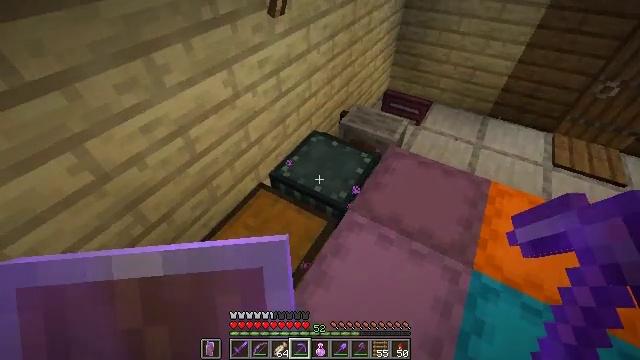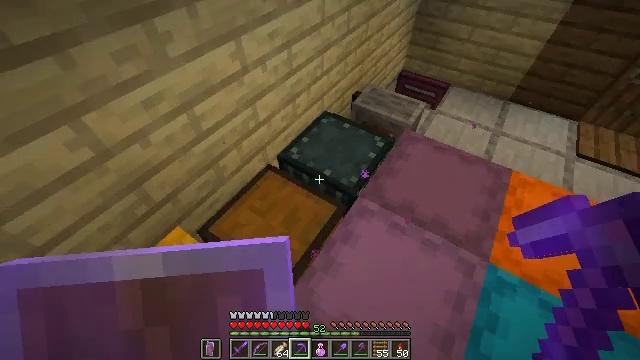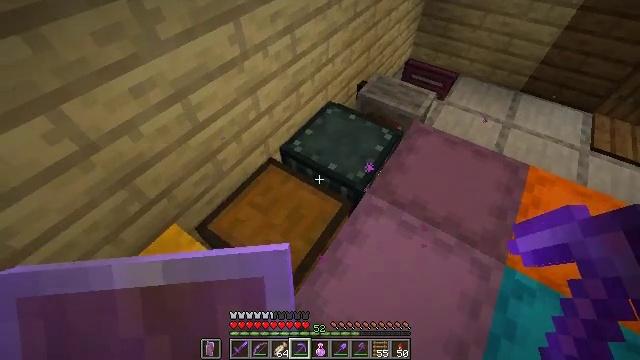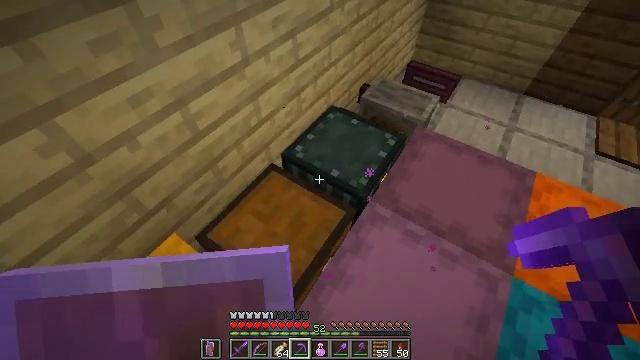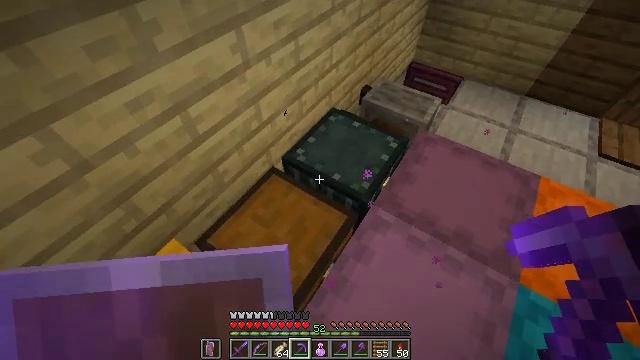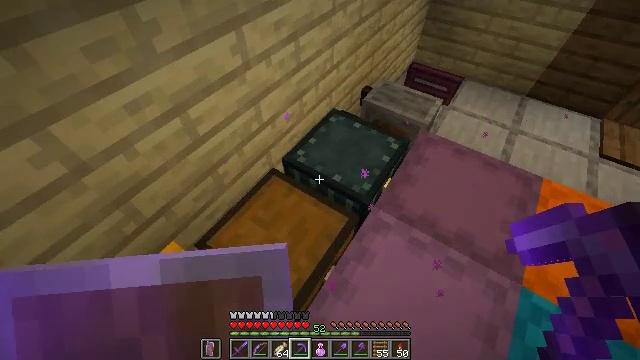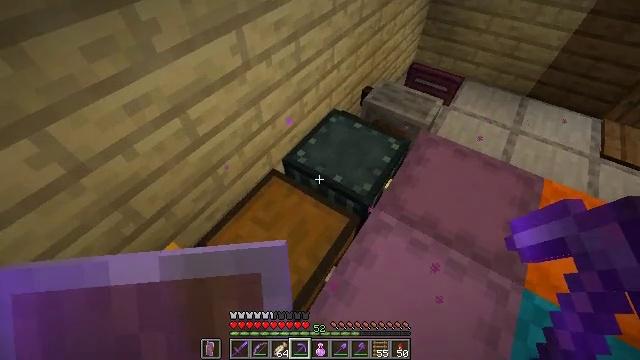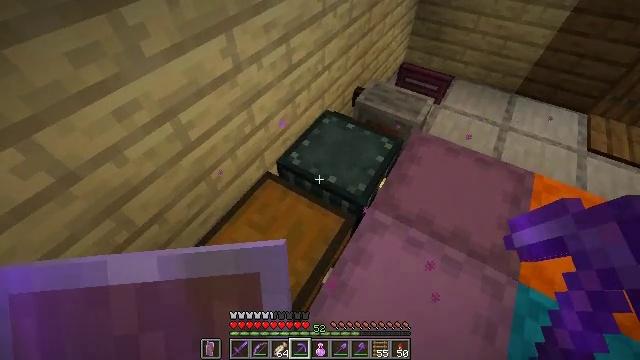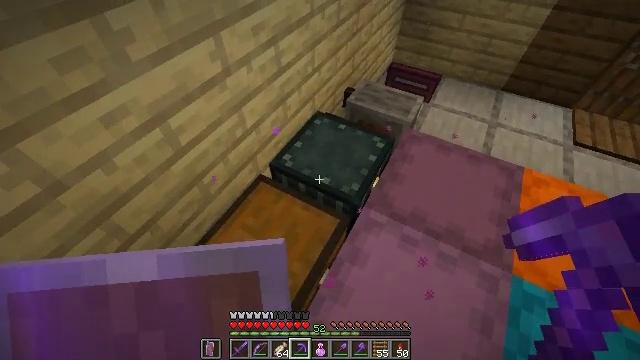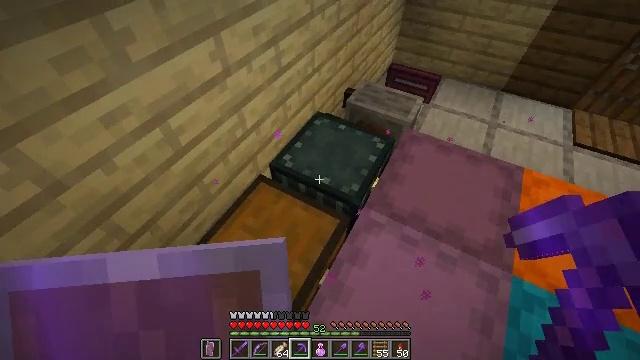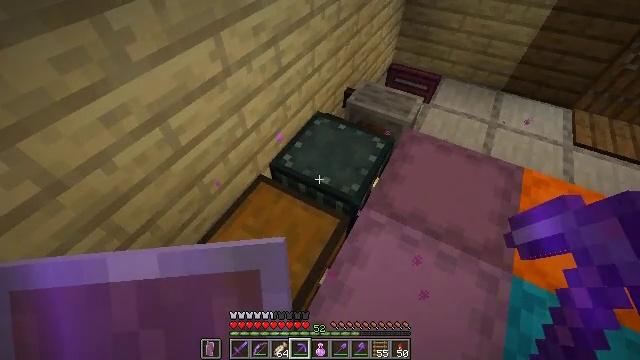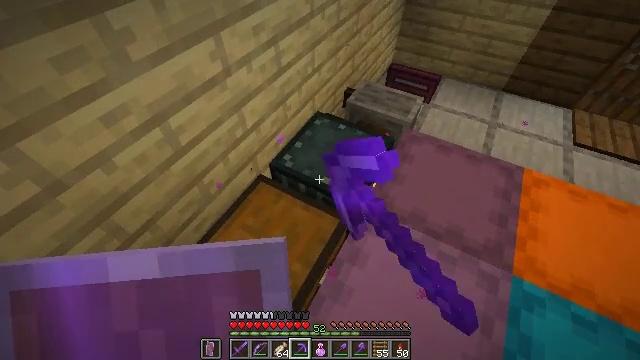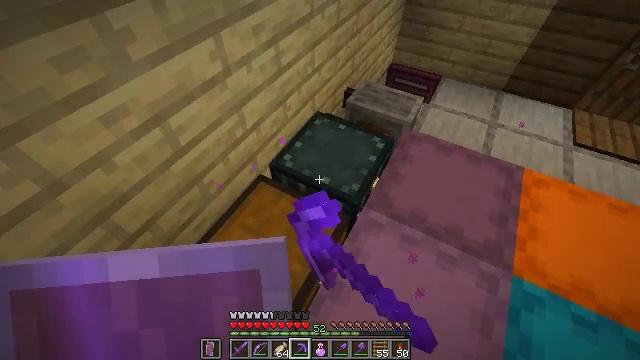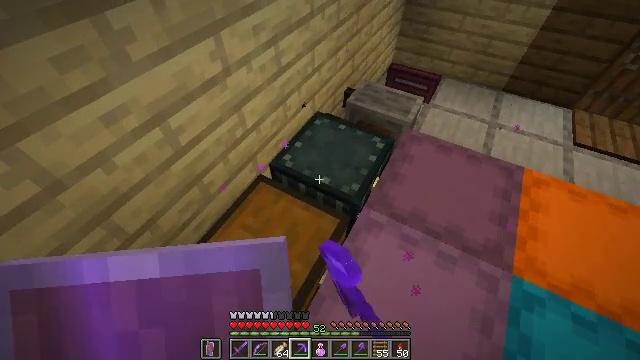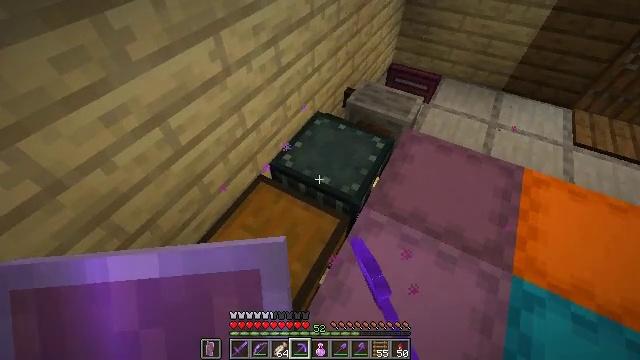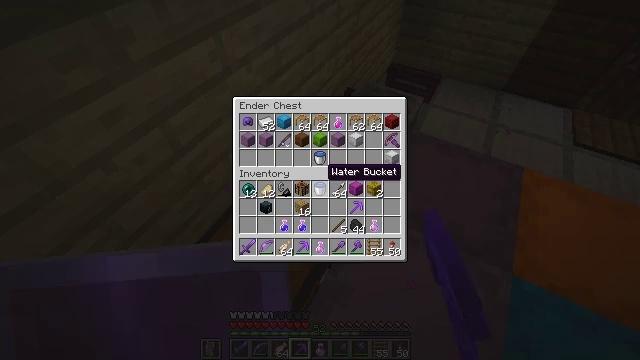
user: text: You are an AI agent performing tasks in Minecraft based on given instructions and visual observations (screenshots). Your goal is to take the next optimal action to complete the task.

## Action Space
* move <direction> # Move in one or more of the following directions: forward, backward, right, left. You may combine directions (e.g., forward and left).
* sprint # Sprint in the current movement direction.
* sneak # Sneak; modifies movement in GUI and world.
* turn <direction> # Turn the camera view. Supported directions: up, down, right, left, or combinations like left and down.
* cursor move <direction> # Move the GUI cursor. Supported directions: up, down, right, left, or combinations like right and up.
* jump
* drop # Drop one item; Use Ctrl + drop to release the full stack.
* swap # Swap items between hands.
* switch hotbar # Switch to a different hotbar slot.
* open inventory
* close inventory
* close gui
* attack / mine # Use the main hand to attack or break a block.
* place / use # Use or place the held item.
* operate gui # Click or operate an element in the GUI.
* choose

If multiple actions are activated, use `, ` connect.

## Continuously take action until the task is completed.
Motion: motion action
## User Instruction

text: Harvest the orange shulker box.
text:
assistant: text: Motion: move forward, turn left and down
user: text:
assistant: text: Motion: turn down
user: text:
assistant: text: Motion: no_op
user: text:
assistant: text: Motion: no_op
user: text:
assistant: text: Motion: no_op
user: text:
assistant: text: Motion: no_op
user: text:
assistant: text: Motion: turn right
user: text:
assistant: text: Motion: turn right
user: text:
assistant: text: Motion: no_op
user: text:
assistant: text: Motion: use / place
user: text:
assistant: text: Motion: use / place
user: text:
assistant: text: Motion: use / place
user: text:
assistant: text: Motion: no_op
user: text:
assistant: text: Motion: no_op
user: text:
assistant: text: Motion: no_op
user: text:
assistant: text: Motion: no_op
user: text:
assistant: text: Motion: no_op
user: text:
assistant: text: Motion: no_op
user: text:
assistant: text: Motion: no_op
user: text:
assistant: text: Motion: turn right and down
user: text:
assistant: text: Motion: turn down
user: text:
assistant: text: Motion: turn down
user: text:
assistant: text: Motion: no_op
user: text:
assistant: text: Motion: no_op
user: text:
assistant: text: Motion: sneak
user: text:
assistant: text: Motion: sneak
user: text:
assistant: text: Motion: sneak
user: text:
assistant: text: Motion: sneak
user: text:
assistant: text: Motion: sneak
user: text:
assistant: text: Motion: sneak, turn right